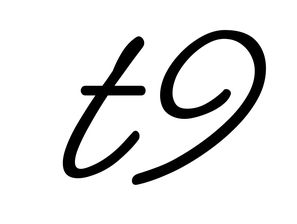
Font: MeowScript-Regular